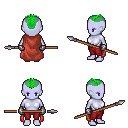
a pixel art fantasy rpg character, female body template, dark elf, purple skin, maroon cape, red pants, green short mohawk hairstyle, metal gloves, spear, four views (front, back, left, right), 2x2 character sprite sheet, small pixel art, hard edges, no anti-aliasing